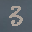
Label: 3